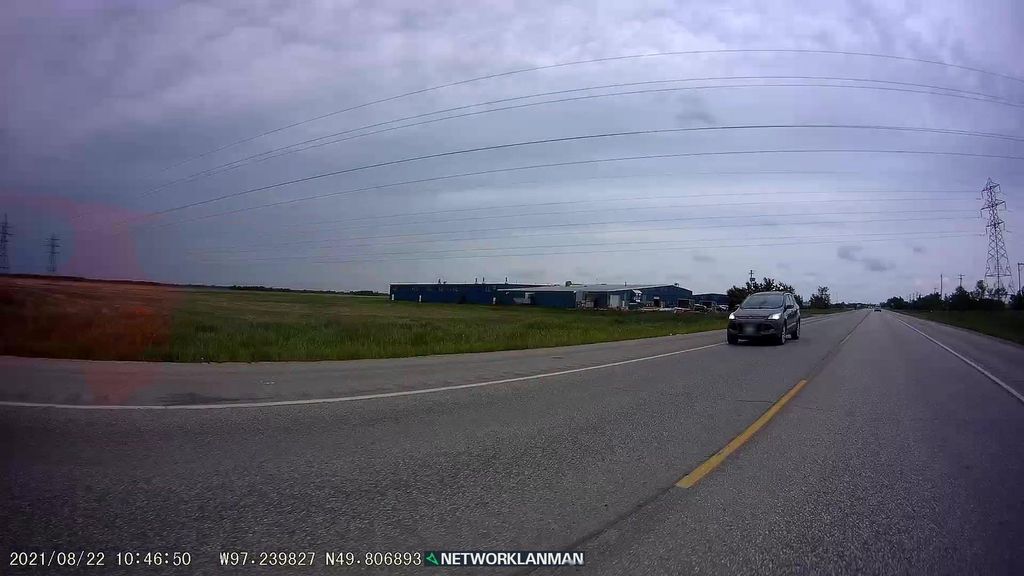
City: winnipeg